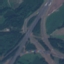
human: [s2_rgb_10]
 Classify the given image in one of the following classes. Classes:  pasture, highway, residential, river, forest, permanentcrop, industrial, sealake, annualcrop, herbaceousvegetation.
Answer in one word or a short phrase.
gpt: Highway